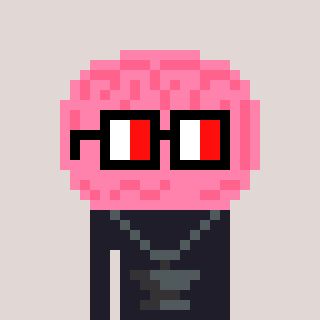
a pixel art character with square glasses with black frames and red eyes, a brain-shaped head and a grayscale-colored body on a warm background